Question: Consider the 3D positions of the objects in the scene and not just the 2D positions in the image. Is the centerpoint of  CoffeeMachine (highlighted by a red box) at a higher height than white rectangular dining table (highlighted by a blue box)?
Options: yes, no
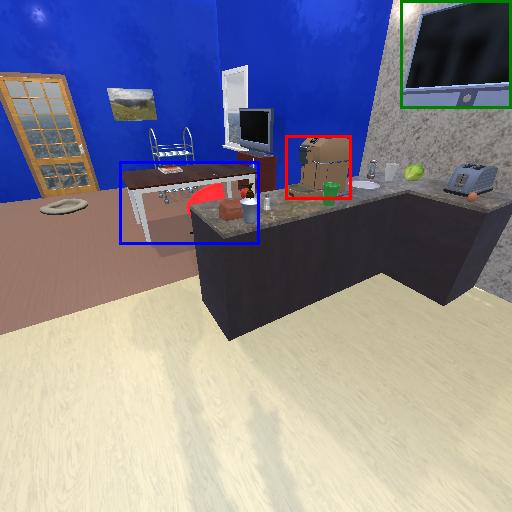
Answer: yes